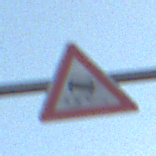
Verkehrszeichen: SchleuderOderRutschgefahr
Umgebung: Outdoor, Nature
Tageszeit: SunriseSunset
Wetter: Clear
Licht: Natural
Jahreszeit: Winter
Kontrast: LowContrast